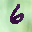
Label: 6